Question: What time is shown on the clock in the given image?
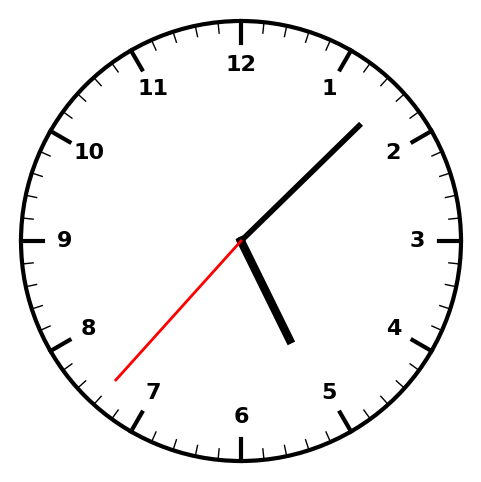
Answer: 05:07:37